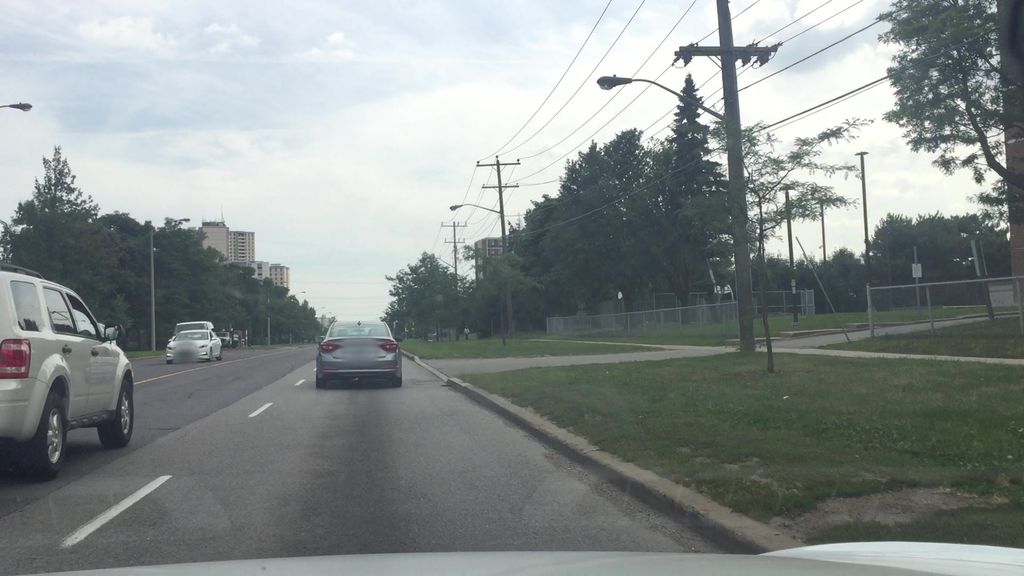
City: toronto